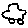
Label: car